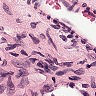
Metastatic tissue present: no